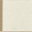
Piece: xx